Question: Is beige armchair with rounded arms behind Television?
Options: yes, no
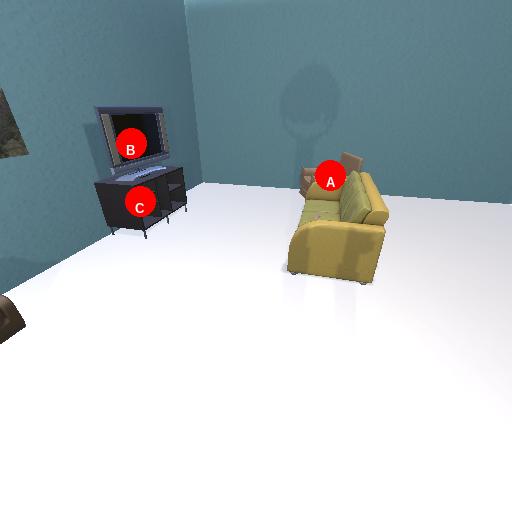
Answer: yes